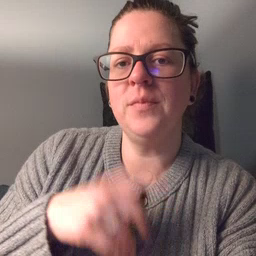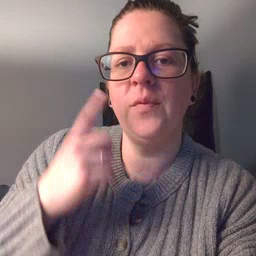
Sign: for